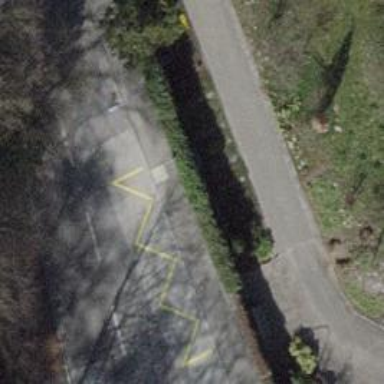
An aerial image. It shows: Bus stop with platform for public transport.